Question: I recently used console for entertaining my self. As I was working with 'window.atob()' function which is used to to base64, I noticed that it gives an error for a special string, 'sdfsdfsdf'.
You can try it yourself! Also pay attention this is ENCODING Not decoding as in decoding there may be exist some strings which dont have equal. (My opinion, may not be correct because base64 is unicode)
My question is :

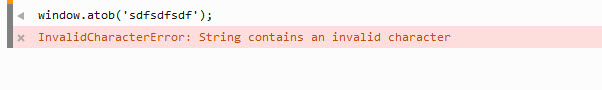
Answer: Using btoa is the what you are looking for. That one is Decoding not encoding. Also you cannot decode every strings just encoded strings.